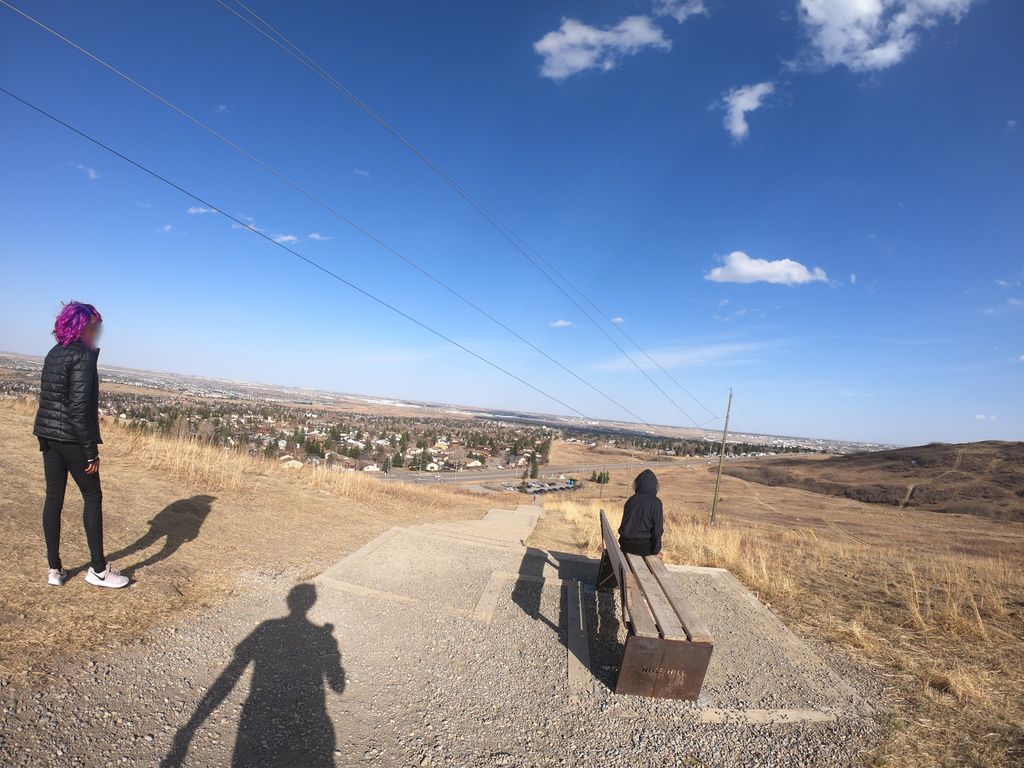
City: calgary